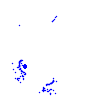
Particle: proton